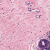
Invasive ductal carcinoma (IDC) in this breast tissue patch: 0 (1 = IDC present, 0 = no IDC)